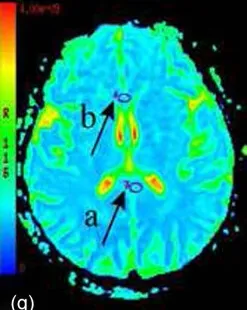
Magnetic resonance images. (g-b) The genu of the corpus callosum as a control.
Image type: radiology (mri)